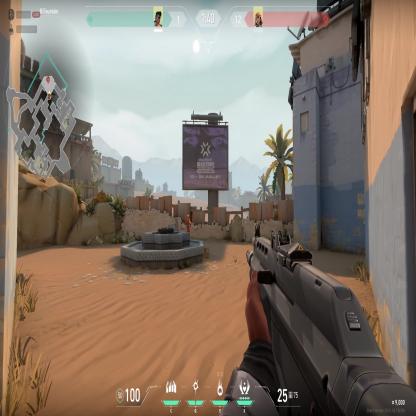
Label: enemy